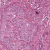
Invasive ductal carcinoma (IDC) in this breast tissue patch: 1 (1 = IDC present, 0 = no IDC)